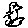
Label: bird